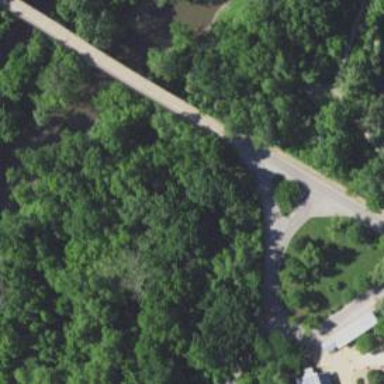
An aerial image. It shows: Service road that crosses over bridge.